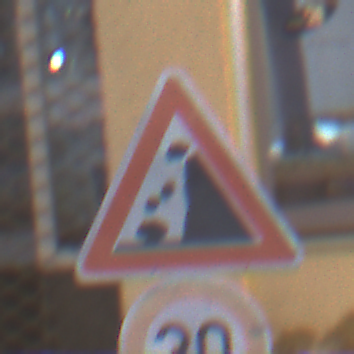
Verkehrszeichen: SteinschlagRechts
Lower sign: Geschwindigkeit30
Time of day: Night
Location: Outdoor (Urban)
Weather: Overcast
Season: Winter
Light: Artificial